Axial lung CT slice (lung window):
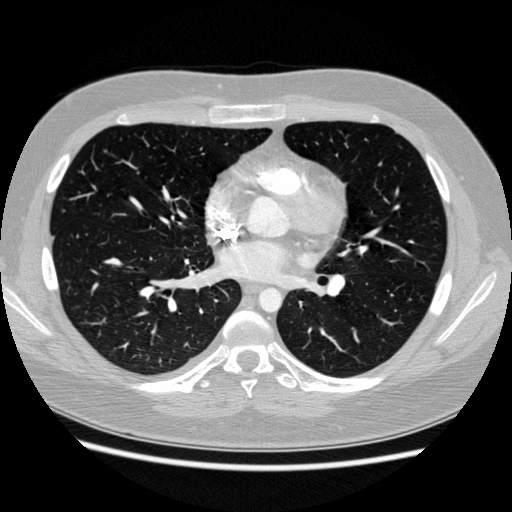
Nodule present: no